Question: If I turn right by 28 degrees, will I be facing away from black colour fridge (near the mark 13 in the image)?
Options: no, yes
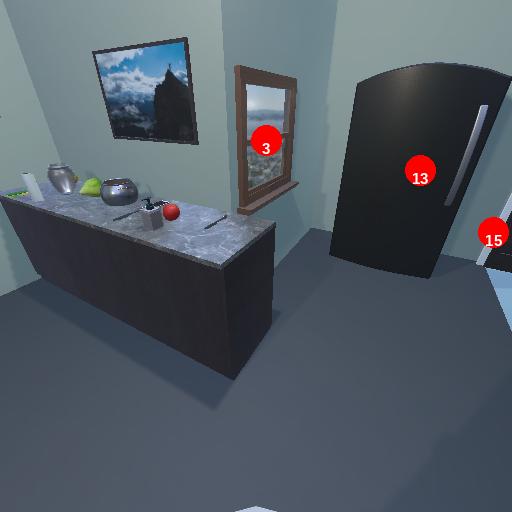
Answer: no